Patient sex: F
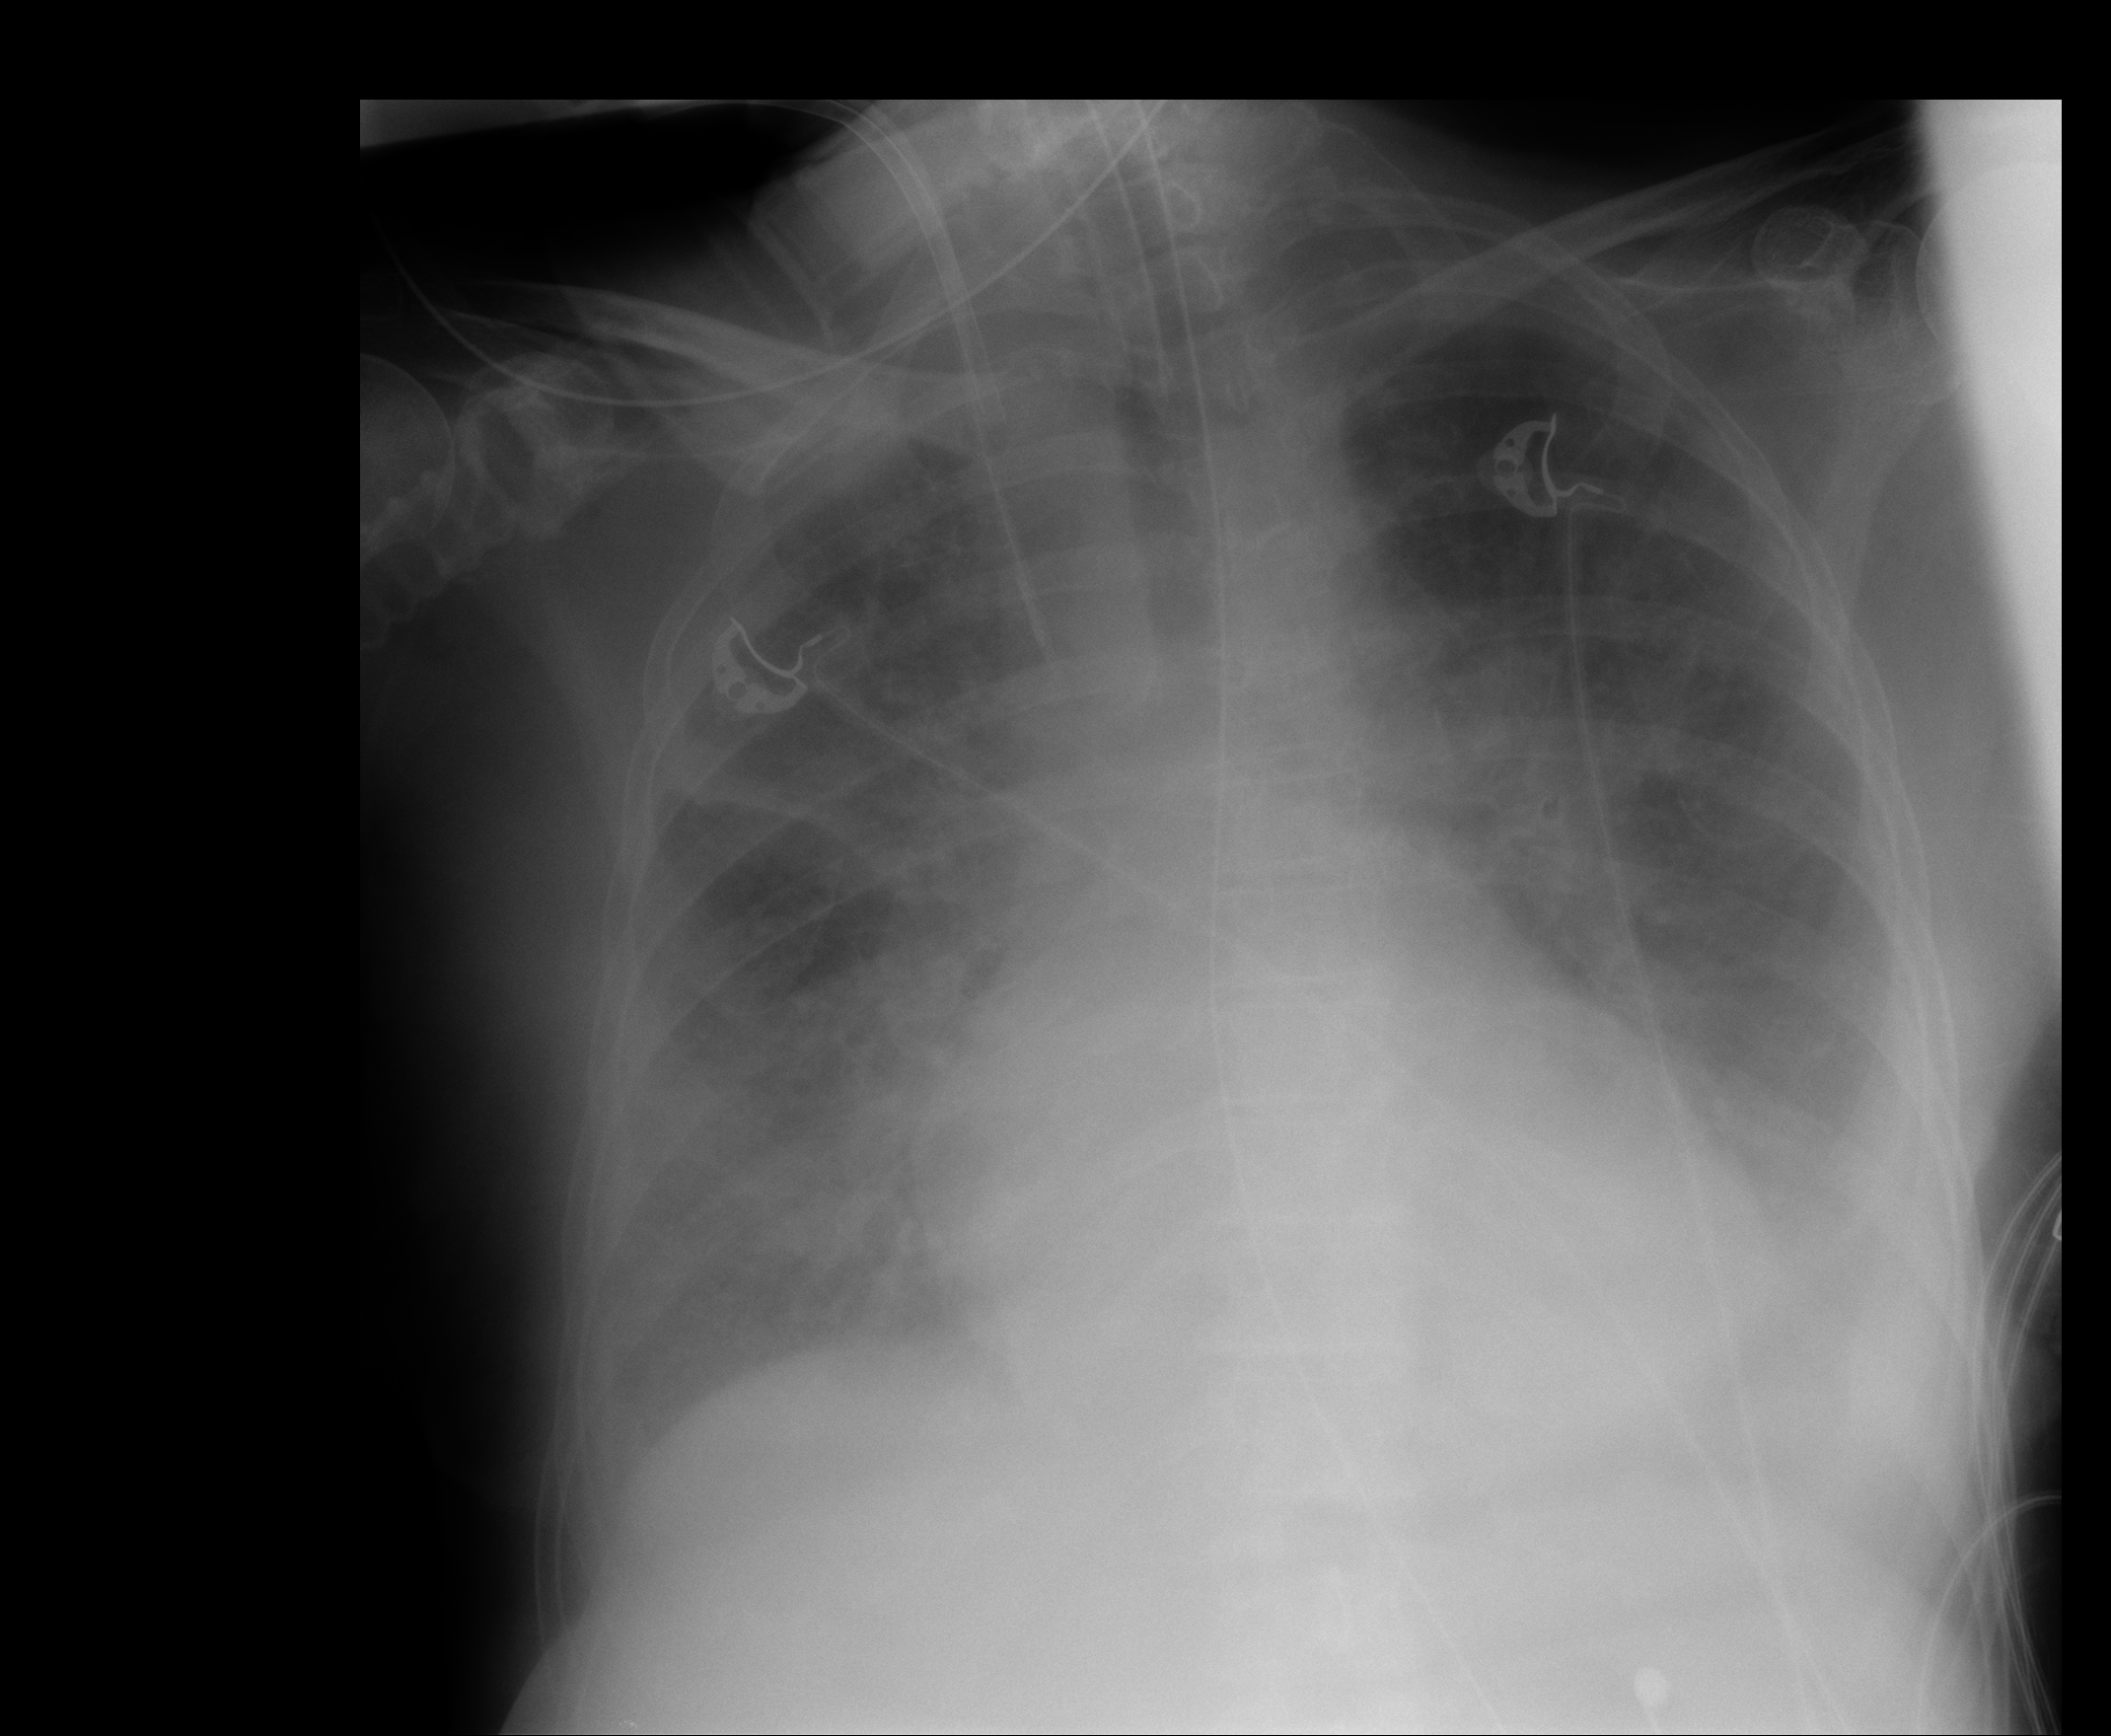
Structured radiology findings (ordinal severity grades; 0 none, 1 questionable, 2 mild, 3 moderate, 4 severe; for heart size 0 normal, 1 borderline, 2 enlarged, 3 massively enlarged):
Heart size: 0
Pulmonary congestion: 2
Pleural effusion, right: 3
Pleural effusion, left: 3
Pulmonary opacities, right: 0
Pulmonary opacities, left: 0
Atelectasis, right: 3
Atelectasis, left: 3